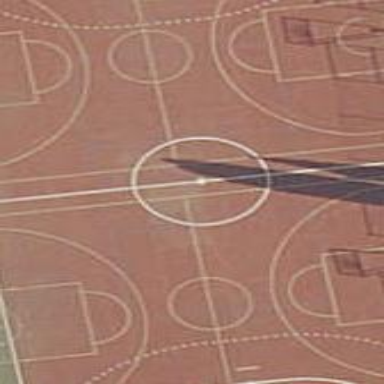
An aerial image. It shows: Soccer pitch designated for leisure and sports activities.